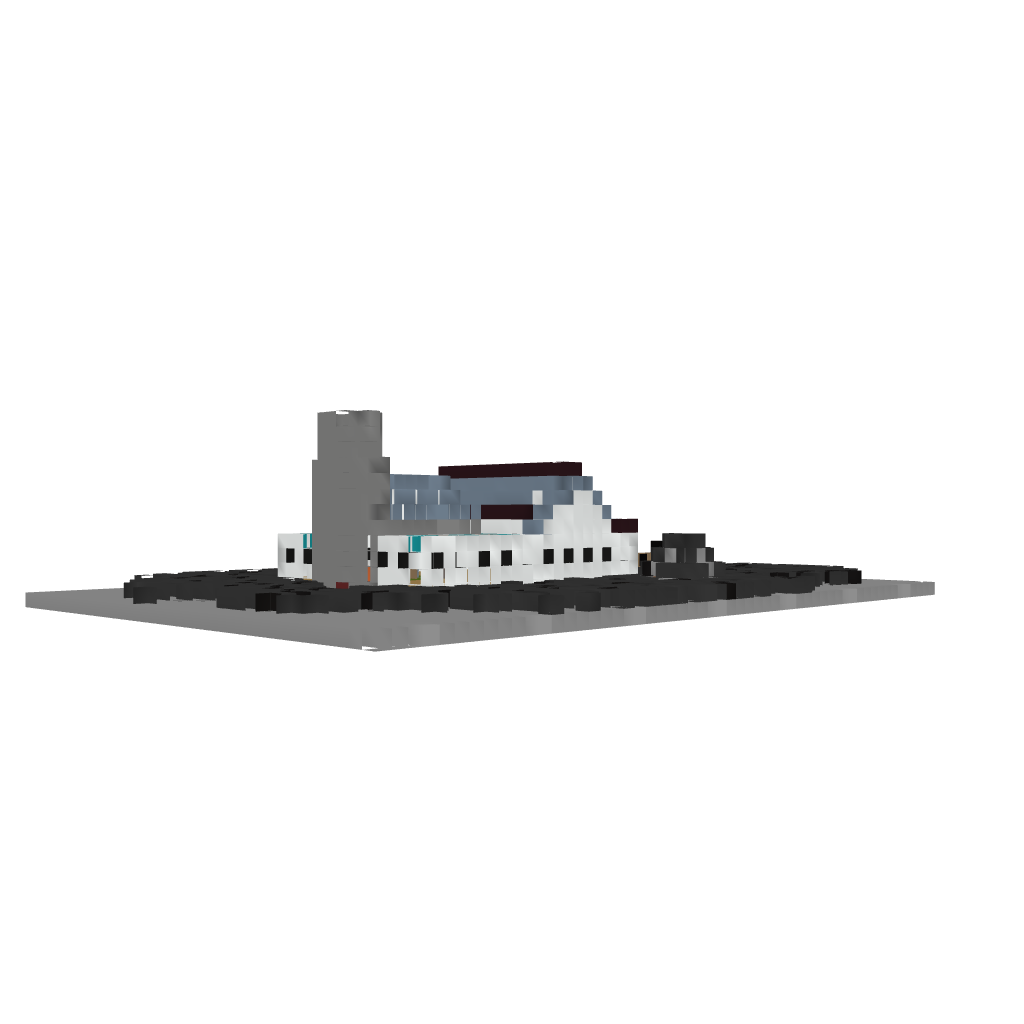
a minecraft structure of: Small Mansion